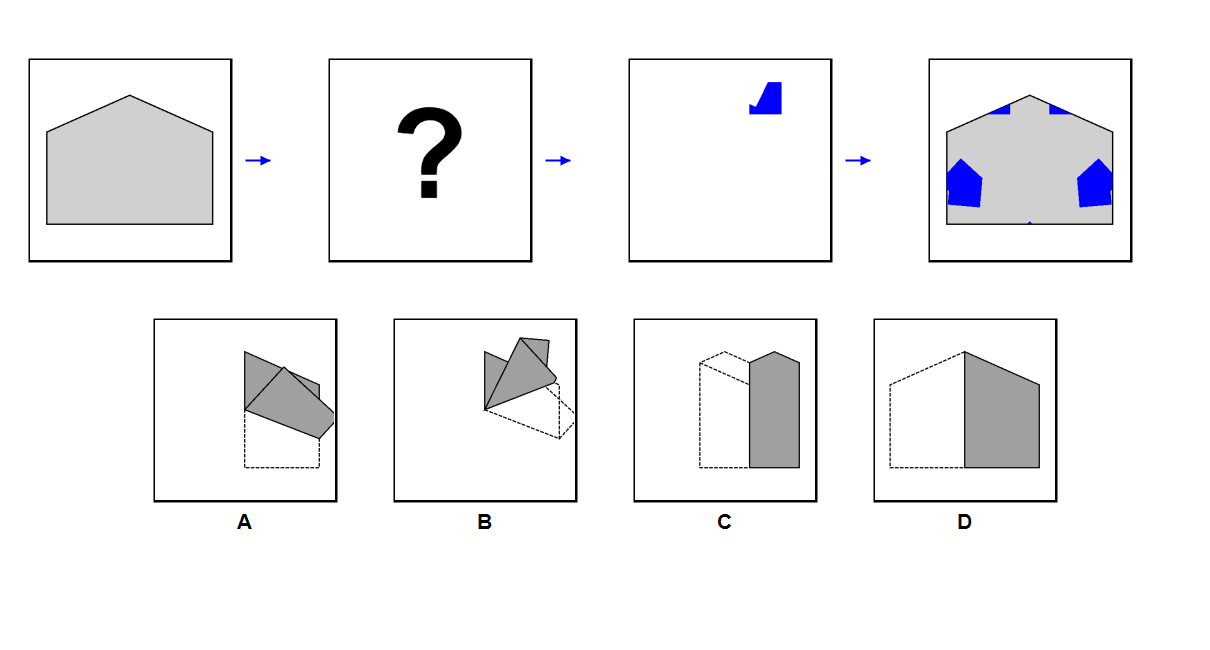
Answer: C